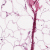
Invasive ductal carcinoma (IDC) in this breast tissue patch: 0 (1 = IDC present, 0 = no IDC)